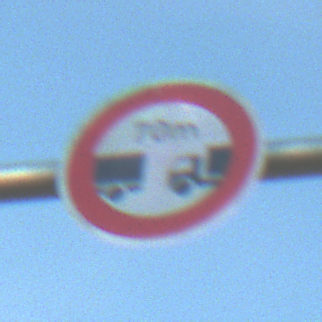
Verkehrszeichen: VerbotUnterschreitenMindestabstand
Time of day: MorningAfternoon
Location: Outdoor (Suburban)
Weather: Clear
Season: NotSpecified
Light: Natural